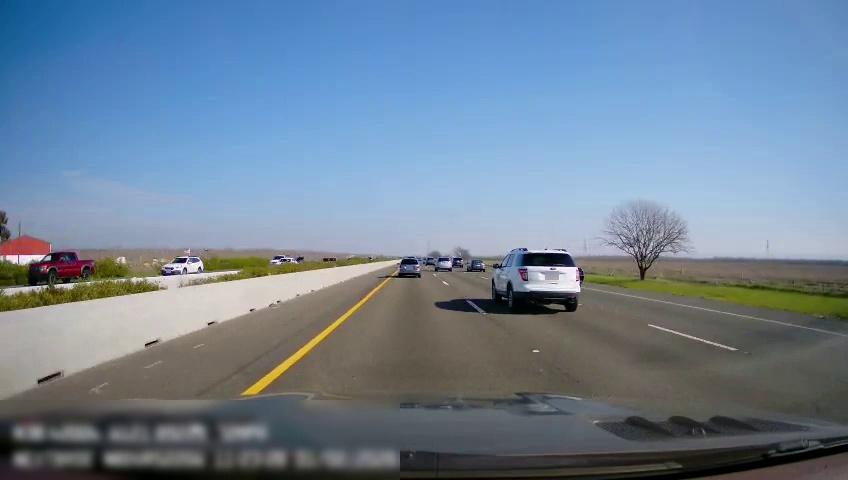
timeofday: Day
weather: Sunny
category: Drivable Space
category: Vehicles | Car
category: Vehicles | SUV
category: Vehicles | Car
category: Vehicles | Car
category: Vehicles | Truck
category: Vehicles | SUV
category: Vehicles | SUV
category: Vehicles | Car
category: Vehicles | SUV
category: Vehicles | SUV
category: Lanes | Current Lane
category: Lanes | Current Lane
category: Lanes | Alternate Lane
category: Lanes | Alternate Lane